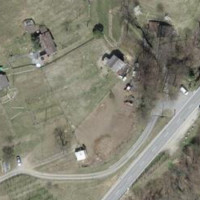
EUNIS habitat code: 41
Species observed at this site:
Coenonympha pamphilus